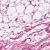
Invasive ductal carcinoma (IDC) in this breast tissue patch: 0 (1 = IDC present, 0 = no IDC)